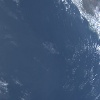
Label: water